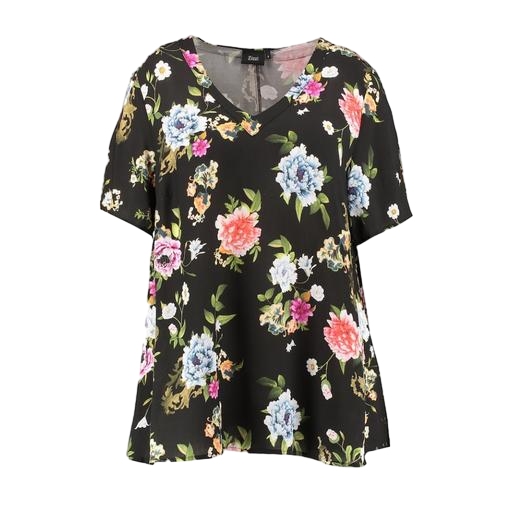
black plus size printed t-shirt only macy, multicolor floral-print t-shirt only macy, black printed short-sleeve top only macy, white background